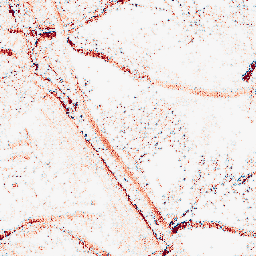
Category: morphological
Decomposition family: morphological_ellipse
Decomposition parameters: operation: opening
width: 10
height: 5
Upsampling method: regularized
Upsampling parameters: scale: 2
lambda_reg: 0.1
Upsampling scale: 2